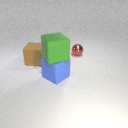
large green rubber cube above large blue rubber cube